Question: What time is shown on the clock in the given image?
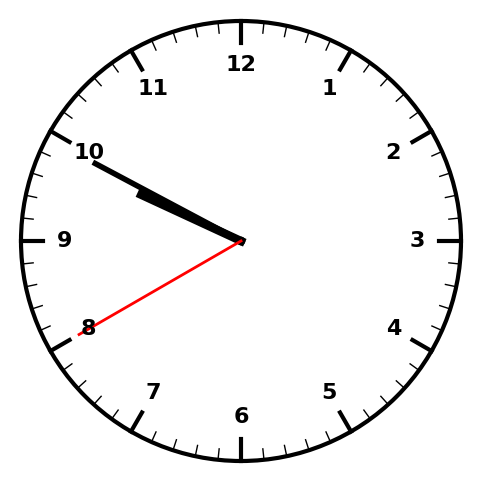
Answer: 09:49:40